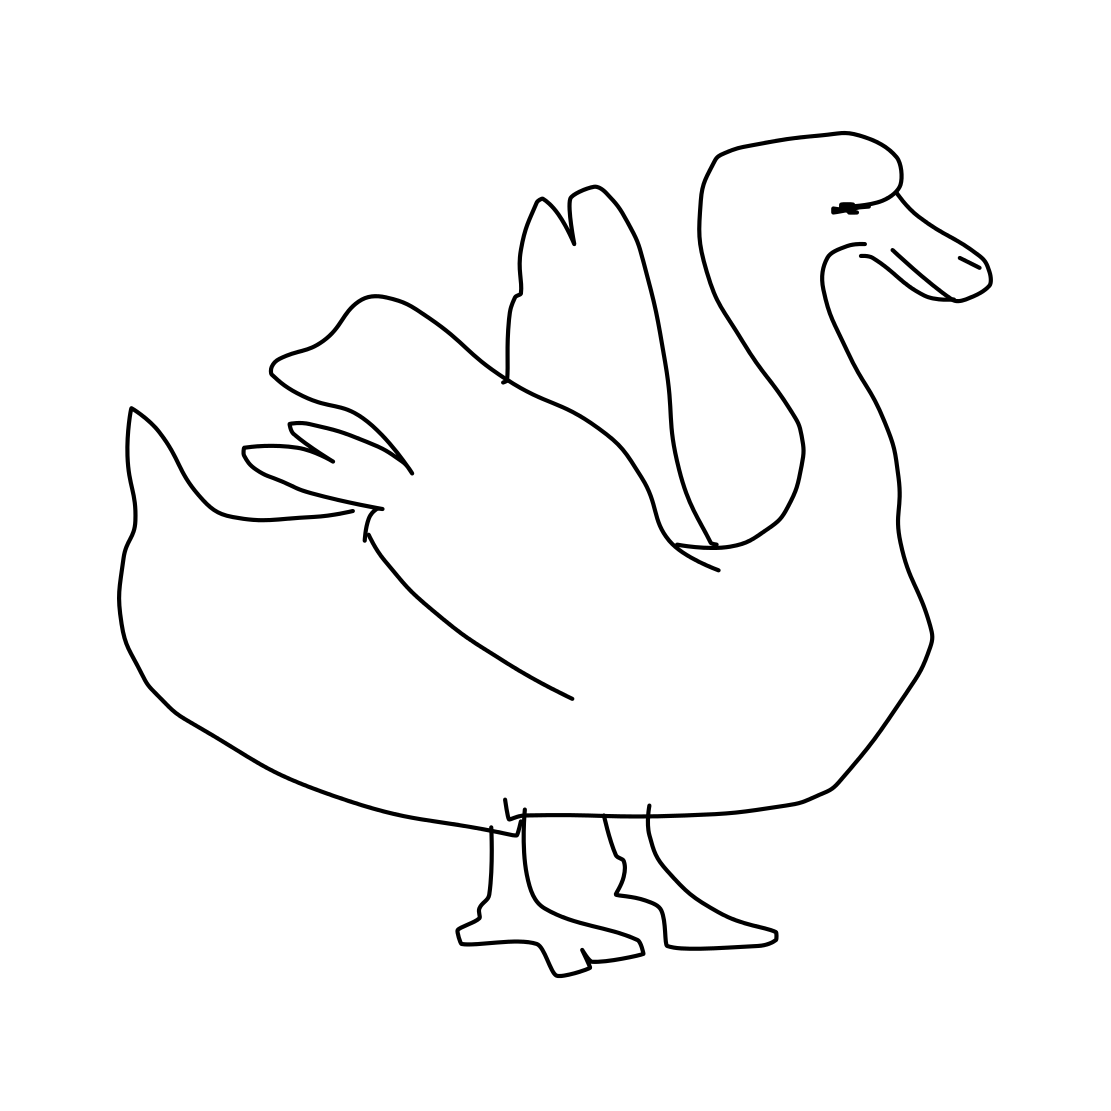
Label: swan